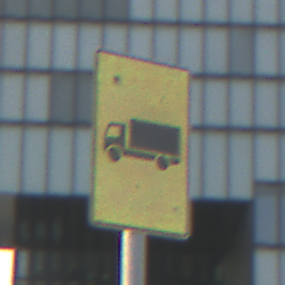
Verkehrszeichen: KFZZulaessigeGesamtmasse3Komma5TOhnePfeilsymbol
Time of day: SunriseSunset
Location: Outdoor (Urban)
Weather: PartlyCloudy
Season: NotSpecified
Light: Natural